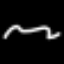
Label: squiggle